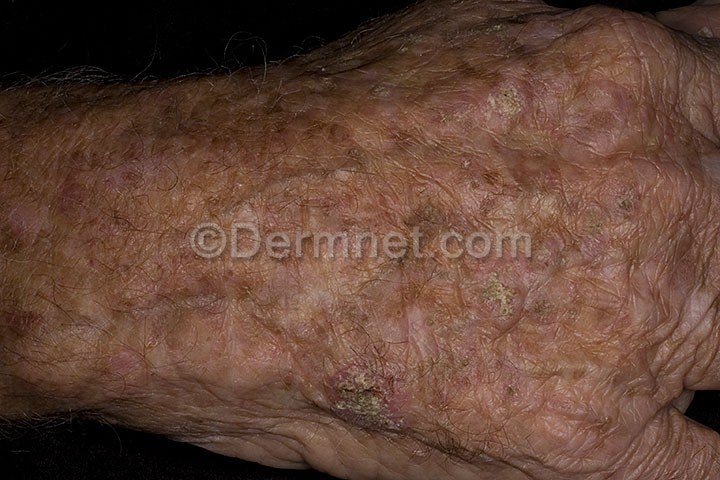
Disease: Actinic Keratosis Basal Cell Carcinoma and other Malignant Lesions